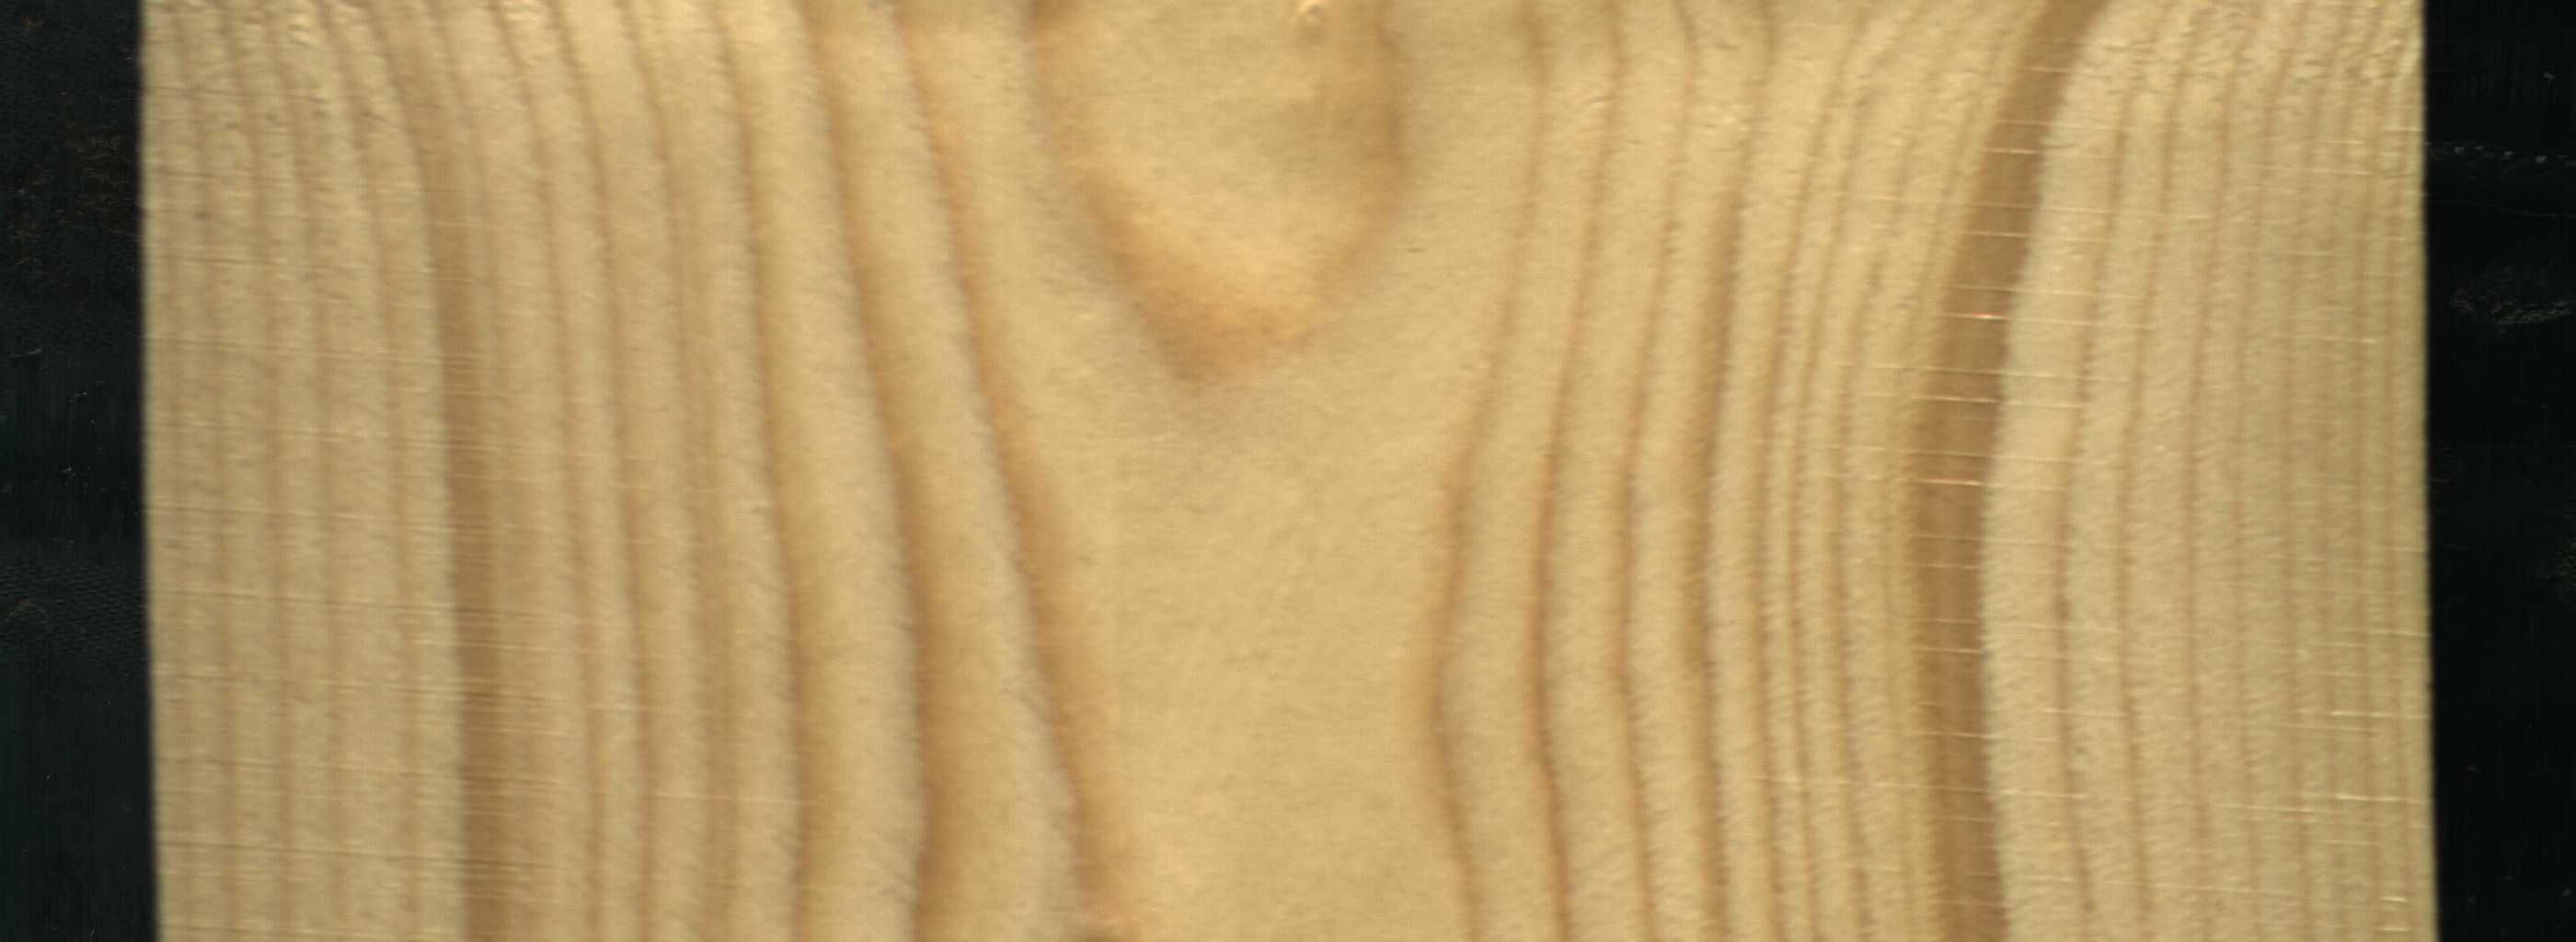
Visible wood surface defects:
Quartzity